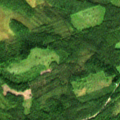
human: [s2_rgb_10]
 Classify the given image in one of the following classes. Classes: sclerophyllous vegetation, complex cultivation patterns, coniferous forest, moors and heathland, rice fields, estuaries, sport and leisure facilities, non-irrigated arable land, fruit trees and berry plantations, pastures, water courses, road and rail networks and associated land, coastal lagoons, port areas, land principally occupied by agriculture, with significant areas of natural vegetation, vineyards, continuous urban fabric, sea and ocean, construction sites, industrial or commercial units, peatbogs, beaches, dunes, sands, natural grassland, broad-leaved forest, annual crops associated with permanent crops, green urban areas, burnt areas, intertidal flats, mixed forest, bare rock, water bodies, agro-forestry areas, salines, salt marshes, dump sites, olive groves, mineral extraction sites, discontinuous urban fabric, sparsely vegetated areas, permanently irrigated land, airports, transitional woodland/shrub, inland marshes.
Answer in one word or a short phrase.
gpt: coniferous forest, mixed forest, peatbogs